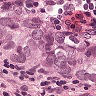
Metastatic tissue present: yes